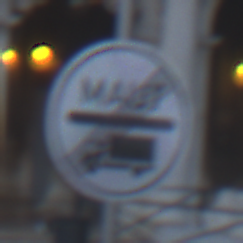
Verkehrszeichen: EndeMautpflicht
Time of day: Dawn
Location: Outdoor (Urban)
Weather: Clear
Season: NotSpecified
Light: Natural